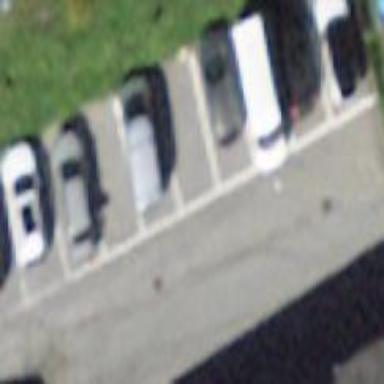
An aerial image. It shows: Parking area with surface.